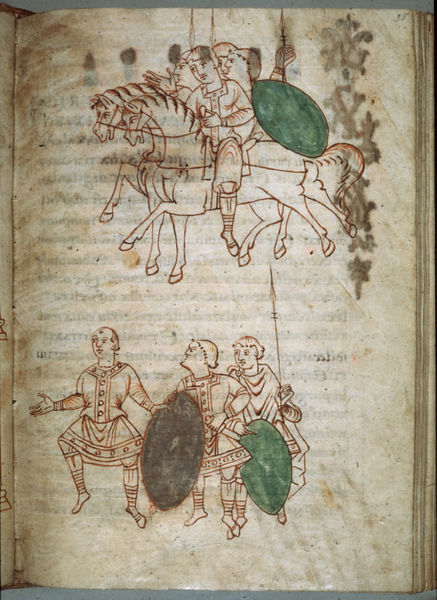
Titel: Makkabäer-Handschrift
Standort: Herkunftsort: Reichenau, Kloster St. Gallen (EU - D - BW)
Institution: Leiden, Universitätsbibliothek
Schlagwörter: blau, mann, grün, menschen, braun, kleid, männer, zeichnung, hochformat, stehen, figur, stehend, gewänder, pferd, pferde, reiter, hufe, mähne, reiten, füße, schrift, vergilbt, figuren, lanze, soldaten, knöpfe, schild, buch, seite, schilder, schwert, uniform, waffen, soldat, rüstung, ranke, buchseite, mittelalter, krieger, speer, speere, schilde, spieße, ornment, .männer